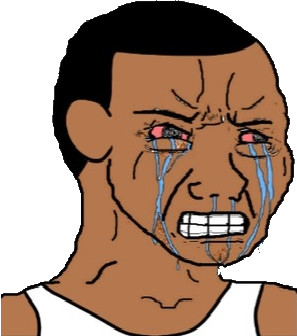
Label: 5_Blackjak